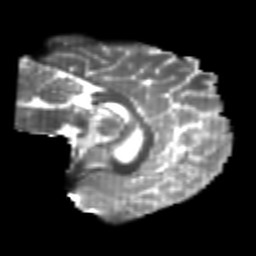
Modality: T2w
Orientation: sagittal
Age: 22
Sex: female
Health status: healthy
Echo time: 0.074 s